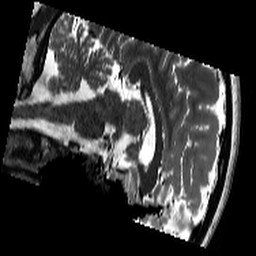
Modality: T2w
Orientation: sagittal